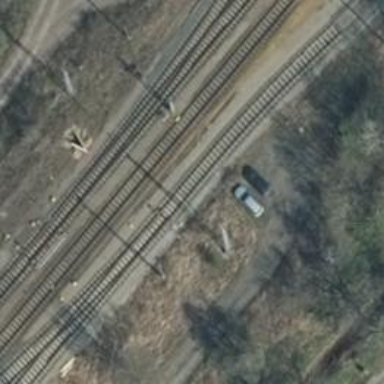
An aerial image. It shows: Railway switch.